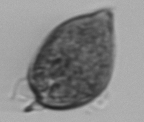
Label: Prorocentrum_micans